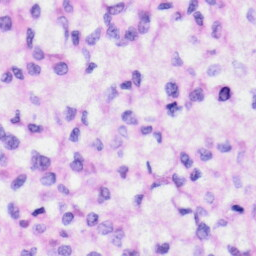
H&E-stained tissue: Liver